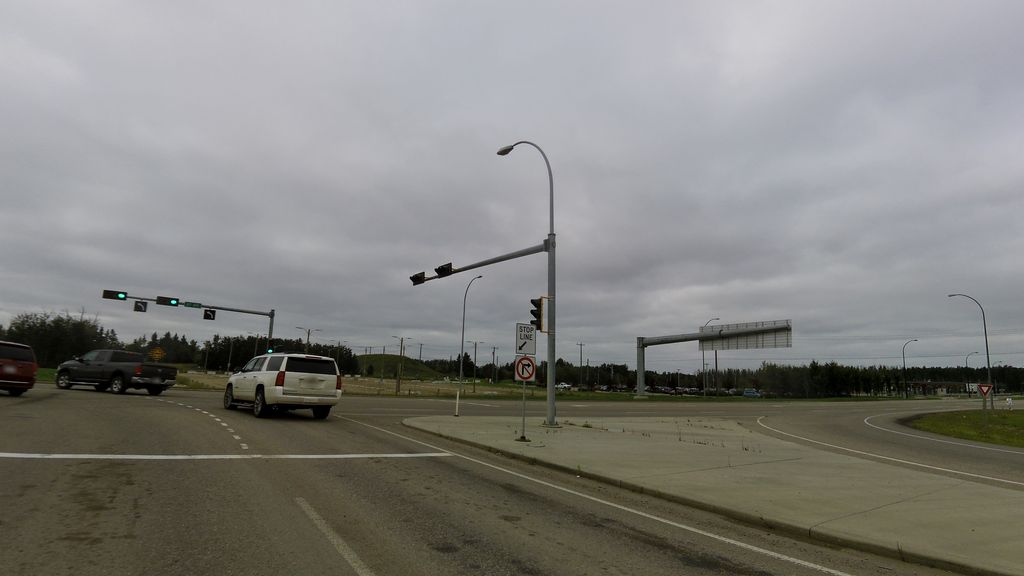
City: edmonton